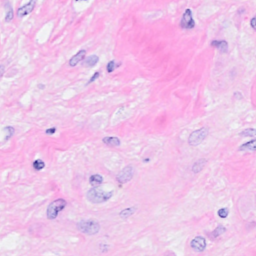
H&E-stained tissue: Breast